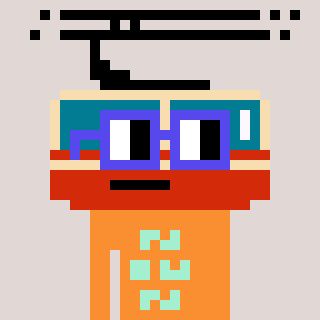
a pixel art character with square blue glasses, a tram wagon-shaped head and a orange-colored body on a warm background